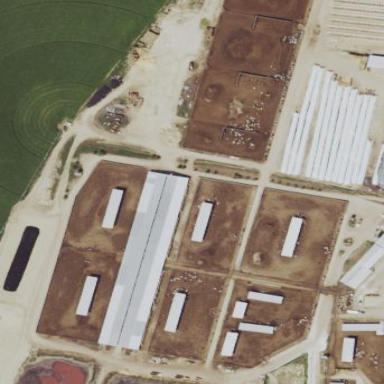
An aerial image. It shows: Feedlot within farmyard.